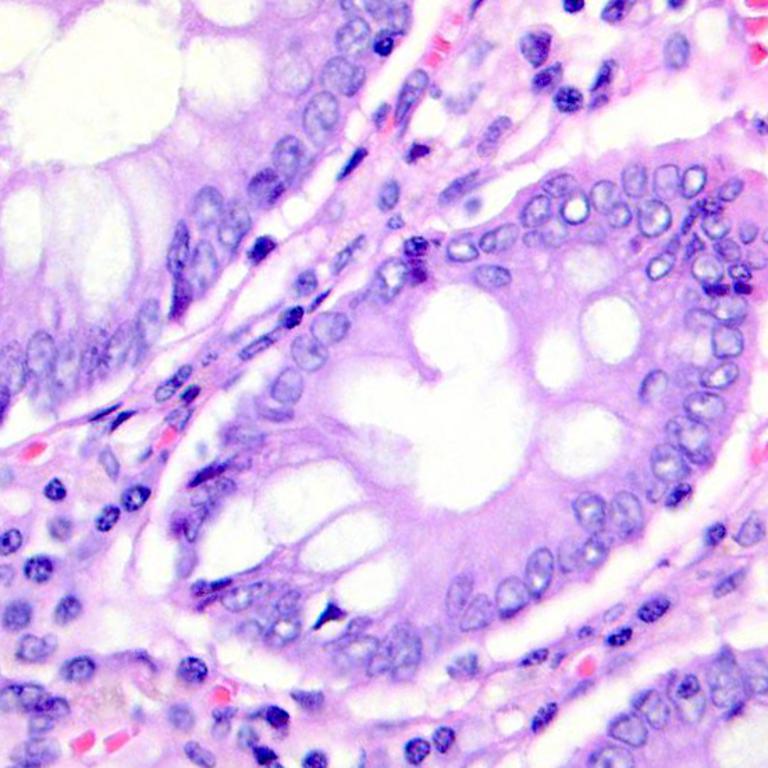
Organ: colon
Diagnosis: benign